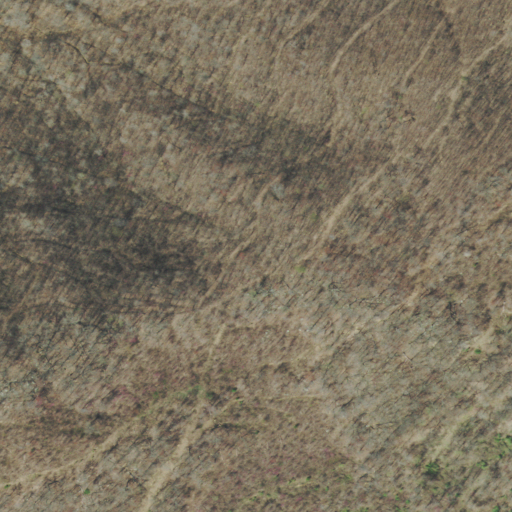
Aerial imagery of ridge(s) in Tennessee named Roach Ridge containing deciduous forest, mixed forest, and shrub